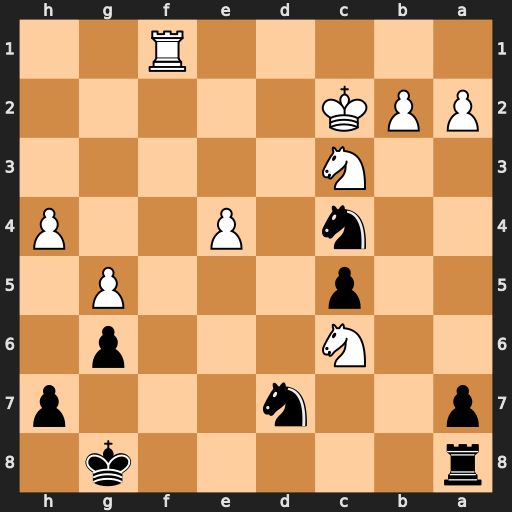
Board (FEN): r5k1/p2n3p/2N3p1/2p3P1/2n1P2P/2N5/PPK5/5R2
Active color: b
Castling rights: -
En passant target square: -
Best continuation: Ne3+ Kd3 Nxf1